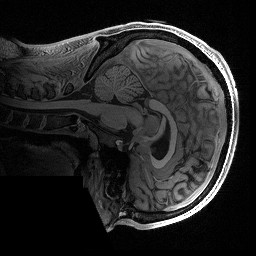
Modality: T1w
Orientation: sagittal
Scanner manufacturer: siemens
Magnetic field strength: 3 T
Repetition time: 2.5 s
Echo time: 0.0029 s